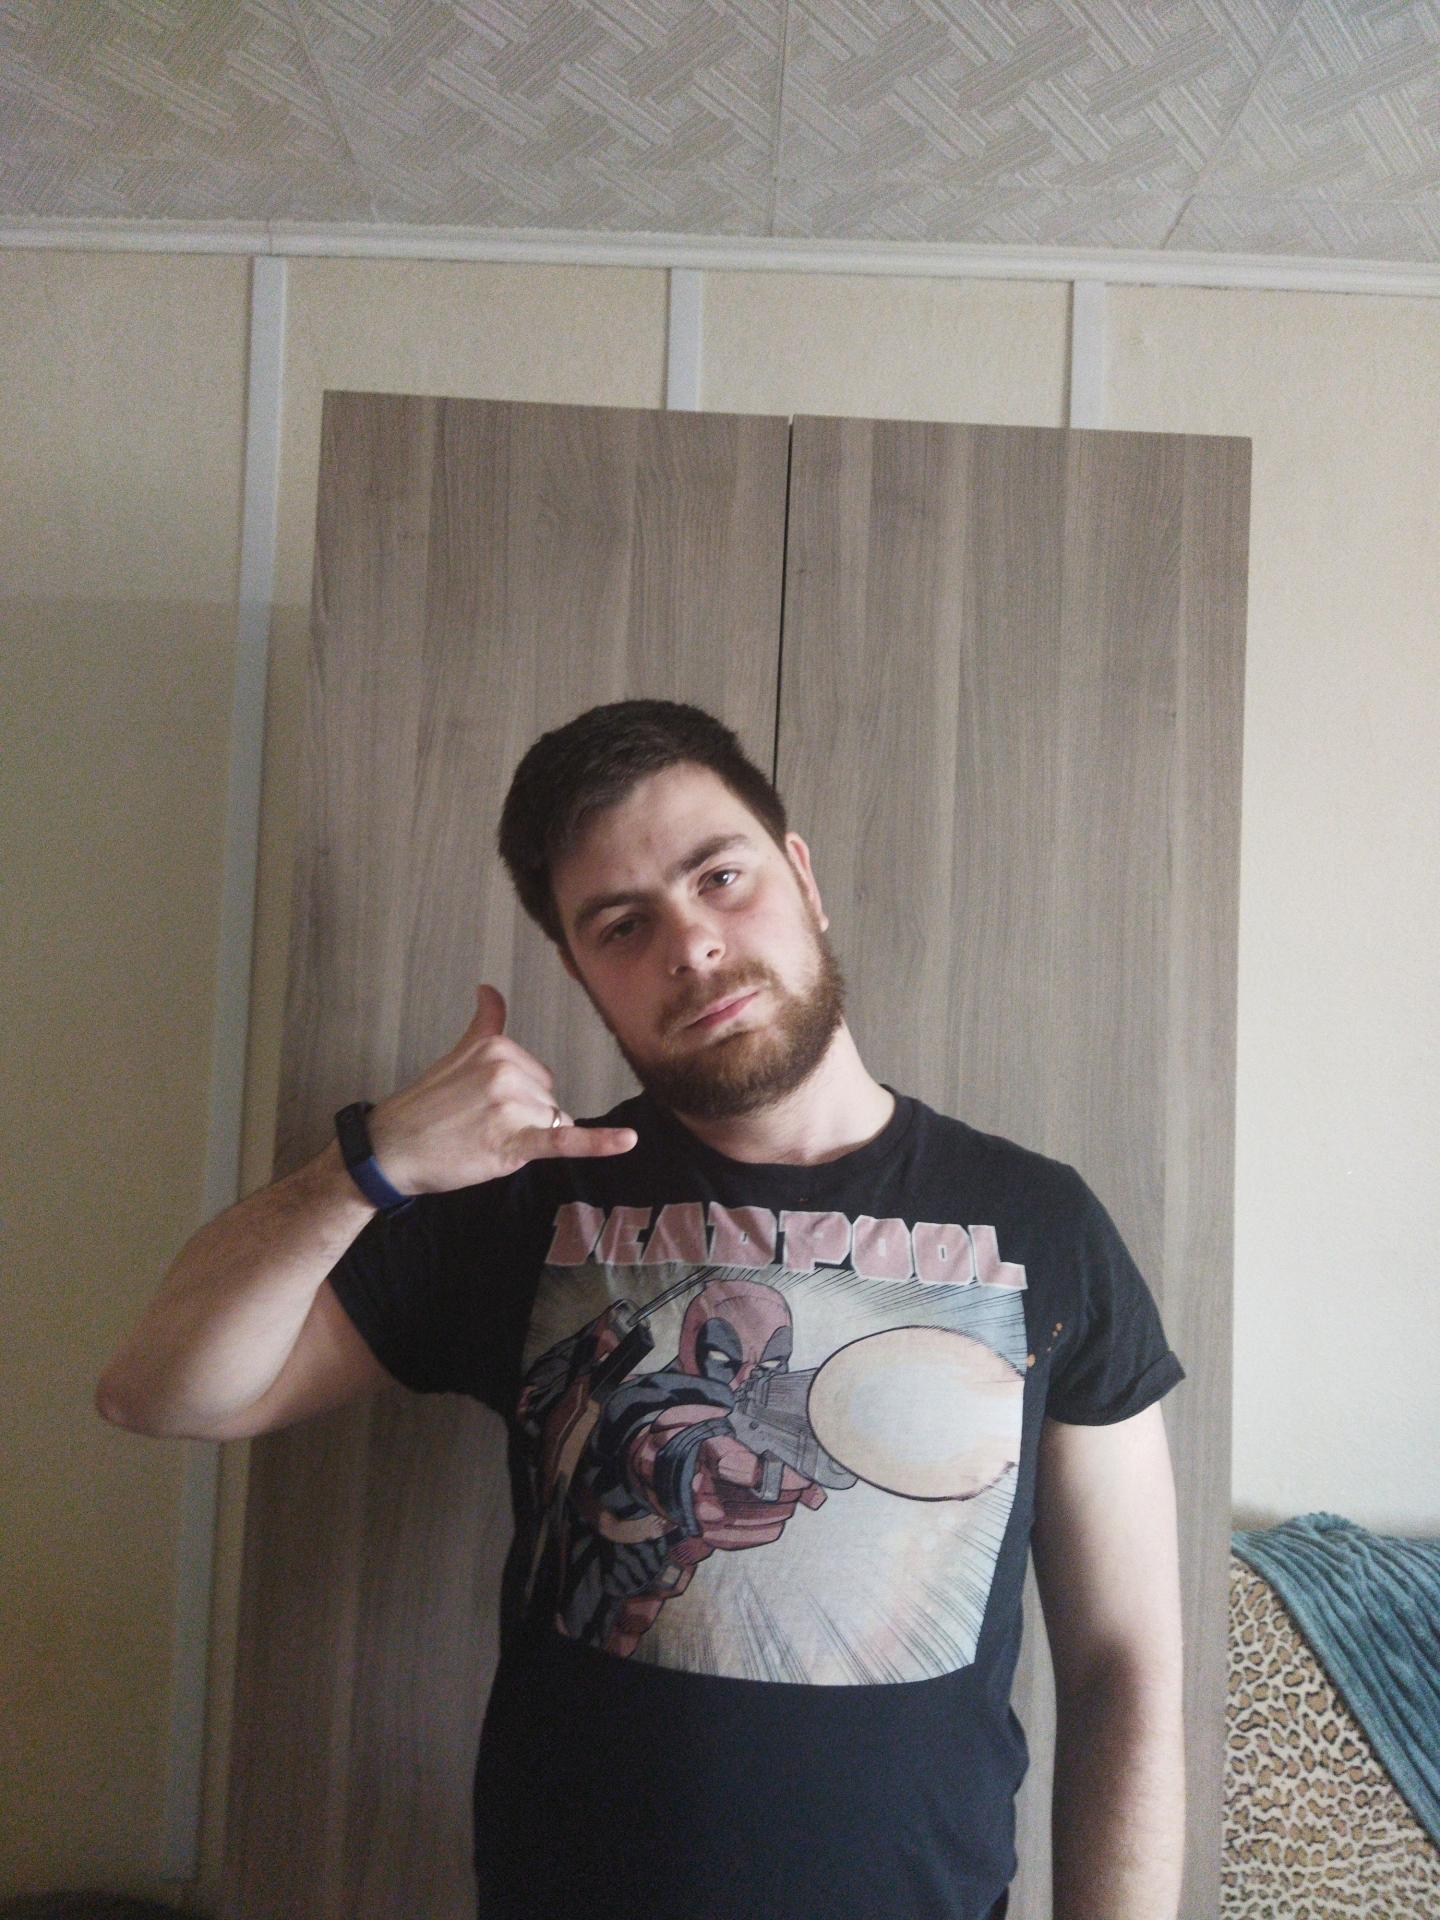
Label: clear